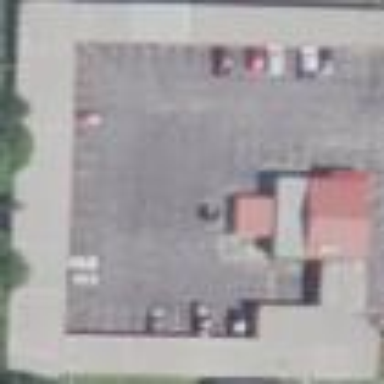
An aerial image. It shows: Motel building.